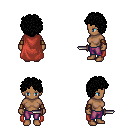
a pixel art fantasy rpg character, female body template, human, dark skin, maroon cape, magenta pants, black curly afro hairstyle, cloth bracers, dagger, four views (front, back, left, right), 2x2 character sprite sheet, small pixel art, hard edges, no anti-aliasing